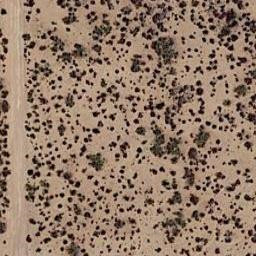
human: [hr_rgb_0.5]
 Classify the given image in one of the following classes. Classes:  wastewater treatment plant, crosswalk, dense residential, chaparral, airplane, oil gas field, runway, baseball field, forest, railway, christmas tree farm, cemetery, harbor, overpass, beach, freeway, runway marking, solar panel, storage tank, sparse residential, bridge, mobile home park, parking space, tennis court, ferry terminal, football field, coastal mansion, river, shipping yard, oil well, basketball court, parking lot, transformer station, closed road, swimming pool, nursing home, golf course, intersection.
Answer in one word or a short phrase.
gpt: chaparral